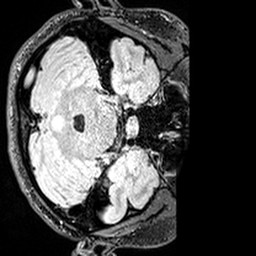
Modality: FLAIR
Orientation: axial
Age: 21
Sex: female
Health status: healthy
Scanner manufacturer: siemens
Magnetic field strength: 3 T
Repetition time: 5 s
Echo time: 0.388 s